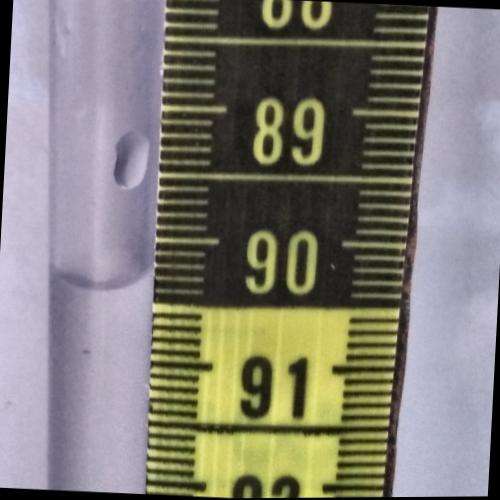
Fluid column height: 90.4 cm